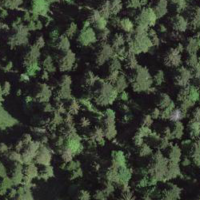
EUNIS habitat code: 43
Species observed at this site:
Petasites albus